Question: I am gonna re-post this questione again trying to be more precise and hoping I will get some help because this is driving me crazy. I am developing a board game with up to 6 player, each one with a different colored pawn. I have the following image that is loaded in BufferedImage arrays treating it as a sprite:

and this is the relative code, putting each face of each colored die in a position in the BufferedImage[]:
'''
private BufferedImage[] initAnimationBuffer() {
BufferedImage[] result = new BufferedImage[36];
for (int i = 0; i < 6; i++) {
for (int j = i; j < 6 + i; j++)
result[i + j] = DieSprite.getSprite(j, i, 0);
}
return result;
}
'''
Then each player, according to his color, wil have also the following matrix containing the faces of his color according to the obtained die value/position. In other words this matrix contains "a line" of the image and it is indexed by value:
'''
private BufferedImage[][] initExactDieFaces() {
BufferedImage[][] result = new BufferedImage[6][1];
int row = -1;
String myColor = this.coreGame.getMyPartecipant().getColor();
if (myColor.equals(Constants.COLOR[0])) {
row = 0;
} else if (myColor.equals(Constants.COLOR[1])) {
row = 2;
} else if (myColor.equals(Constants.COLOR[2])) {
row = 4;
} else if (myColor.equals(Constants.COLOR[3])) {
row = 1;
} else if (myColor.equals(Constants.COLOR[4])) {
row = 5;
} else if (myColor.equals(Constants.COLOR[5])) {
row = 3;
}
int offset = 0;
for (int i = 0; i < 6; i++) {
result[i][0] = DieSprite.getSprite(row, i, offset);
offset += 2;
}
return result;
}
'''
What I want is the following:
-when the "flip die" button is pressed, I want that (for example) 20 random die faces are shown (they should be taken from the first array, AnimationBuffer) in a specific JLabel inside a JPanel
-as soon as the previous animation has finished, I want that the obtained result of the launch of the die is shown (according to the color pawn, taken from ExcatDieFaces).
To get this I know that I need Swing Timer but I am not able to put it all together; here's some code of the startAnimationDie method which is called when the "flip die" button is pressed:
'''
private void startAnimationDie(final JPanel dieContainer) {
final BufferedImage[] animationBuffer = initAnimationBuffer();
final BufferedImage[][] exactDieFaces = initExactDieFaces();
final AnimationSprite animation = new AnimationSprite(
animationBuffer, Constants.DIE_ANIMATION_SPEED);
/* getting launch value fromt the core Game */
int launchResult = coreGame.launchDie();
coreGame.getMyPartecipant().setLastLaunch(launchResult);
final Timer timer = new Timer(250, new ActionListener() {
@Override
public void actionPerformed(ActionEvent e) {
dieContainer.removeAll();
dieContainer.updateUI();
animation.start();
JLabel resultDie = new JLabel();
resultDie.setBounds(60, 265, Constants.DIE_SIZE,Constants.DIE_SIZE);
resultDie.setIcon(new ImageIcon(animationBuffer[new Random().nextInt(36)]));
dieContainer.add(resultDie);
dieContainer.updateUI();
updateUI();
repaint();
}
});
/* animation begins, rolling faces are shown each time the Timer ends*/
for(int i = 0; i<20; i++)
timer.start()
/* showing the final face according to the pawn color and the obtained result from the launch */
dieContainer.removeAll();
dieContainer.updateUI();
AnimationSprite resultAnimation = new AnimationSprite(exactDieFaces[launchResult - 1], 6);
resultAnimation.start();
resultAnimation.update();
resultDie.setIcon(new ImageIcon(exactDieFaces[launchResult - 1][0]));
resultDie.setBounds(60, 265, Constants.DIE_SIZE, Constants.DIE_SIZE);
dieContainer.add(resultDie);
dieContainer.updateUI();
dieContainer.repaint();
}
'''
How can I make it work? I think I am supposed to use Swing.invokeAndWait but I cannot put together all the pieces...Can you help please?
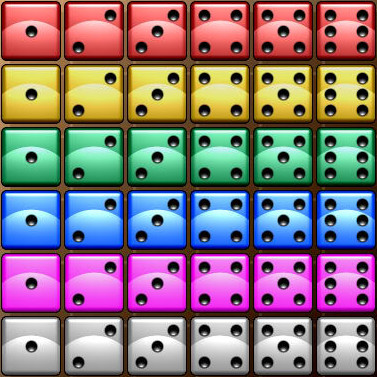
Answer: 1. Don't call updateUI, unless you're dealing with installing a look and feel, it's not doing what you think it is (and it's very inefficient)
2. Don't rebuild the UI each time, this is time consuming work, which is going to make the animation look stilled and staggered and probably flash a lot. Instead, simply update the icon property of the label
3. Use a single Timer, allow it to increment a counter, so you know how many times it's been called and update the die roll and counter on each tick.
Think of the 'Timer' as a kind of loop, where on each iteration (tick), you need to do something (like increment the counter)

(Note- When it looks like the die has "stalled", it's because the image is been displayed more then once in sequence. You could over come this by placing all the images into a 'List' and using 'Collections.shuffle'. Do this three times, adding the result to another 'List' should give you 24, no-repeating sequence (ok, it "might" repeat on the boundaries, but it's better then using 'Math.random' ;))
'''
import java.awt.Dimension;
import java.awt.EventQueue;
import java.awt.GridBagConstraints;
import java.awt.GridBagLayout;
import java.awt.event.ActionEvent;
import java.awt.event.ActionListener;
import java.awt.image.BufferedImage;
import java.io.File;
import java.io.IOException;
import javax.imageio.ImageIO;
import javax.swing.ImageIcon;
import javax.swing.JButton;
import javax.swing.JFrame;
import javax.swing.JLabel;
import javax.swing.JPanel;
import javax.swing.Timer;
import javax.swing.UIManager;
import javax.swing.UnsupportedLookAndFeelException;
public class Test {
public static void main(String[] args) {
new Test();
}
public Test() {
EventQueue.invokeLater(new Runnable() {
@Override
public void run() {
try {
UIManager.setLookAndFeel(UIManager.getSystemLookAndFeelClassName());
} catch (ClassNotFoundException | InstantiationException | IllegalAccessException | UnsupportedLookAndFeelException ex) {
ex.printStackTrace();
}
JFrame frame = new JFrame("Testing");
frame.setDefaultCloseOperation(JFrame.EXIT_ON_CLOSE);
frame.add(new TestPane());
frame.pack();
frame.setLocationRelativeTo(null);
frame.setVisible(true);
}
});
}
public class TestPane extends JPanel {
private BufferedImage[] dice = new BufferedImage[6];
private JLabel die;
public TestPane() {
try {
BufferedImage img = ImageIO.read(new File("/Users/swhitehead/Documents/Die.png"));
int width = 377 / 6;
for (int index = 0; index < 6; index++) {
dice[index] = img.getSubimage(width * index, 0, width, width);
}
} catch (IOException ex) {
ex.printStackTrace();
}
setLayout(new GridBagLayout());
GridBagConstraints gbc = new GridBagConstraints();
gbc.gridwidth = GridBagConstraints.REMAINDER;
die = new JLabel(new ImageIcon(dice[0]));
add(die, gbc);
JButton roll = new JButton("Roll");
add(roll, gbc);
roll.addActionListener(new ActionListener() {
@Override
public void actionPerformed(ActionEvent e) {
roll.setEnabled(false);
Timer timer = new Timer(250, new ActionListener() {
private int counter;
private int lastRoll;
@Override
public void actionPerformed(ActionEvent e) {
if (counter < 20) {
counter++;
lastRoll = (int)(Math.random() * 6);
System.out.println(counter + "/" + lastRoll);
die.setIcon(new ImageIcon(dice[lastRoll]));
} else {
lastDieRollWas(lastRoll);
((Timer)e.getSource()).stop();
roll.setEnabled(true);
}
}
});
timer.start();
}
});
}
protected void lastDieRollWas(int roll) {
System.out.println("You rolled " + (roll + 1));
}
@Override
public Dimension getPreferredSize() {
return new Dimension(200, 200);
}
}
}
'''